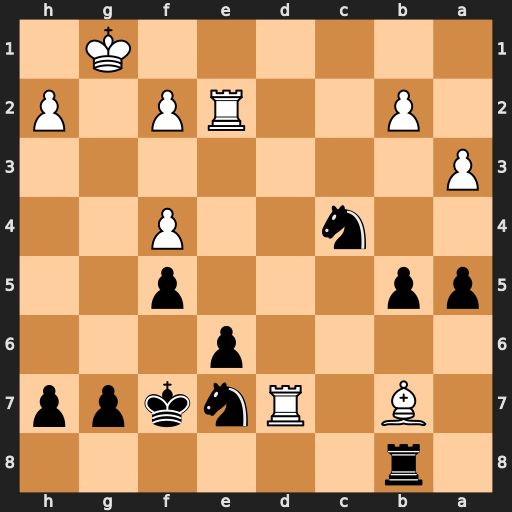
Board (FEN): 1r6/1B1Rnkpp/4p3/pp3p2/2n2P2/P7/1P2RP1P/6K1
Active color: b
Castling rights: -
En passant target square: -
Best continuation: Ke8 Rc7 Kd8 Rxe6 Kxc7